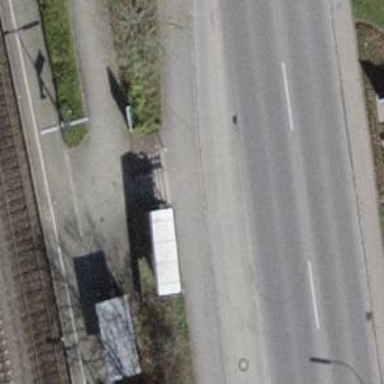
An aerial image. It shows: Set of steps on the road.